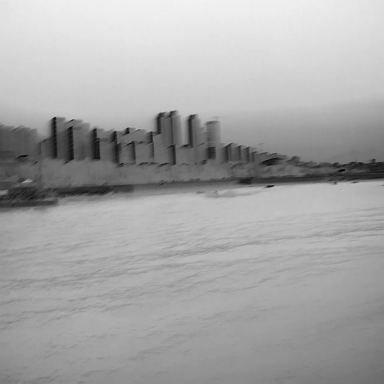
There is a bulk_carrier in the infrared image.